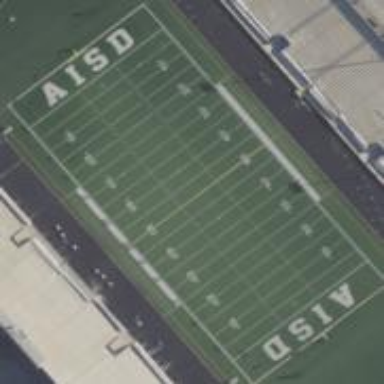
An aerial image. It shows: American football pitch with artificial turf.